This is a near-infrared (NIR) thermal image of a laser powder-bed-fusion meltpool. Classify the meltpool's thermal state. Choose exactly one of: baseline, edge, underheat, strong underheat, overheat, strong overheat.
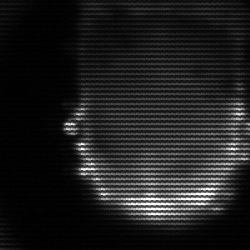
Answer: baseline